Question: I'm stuck reading the number of rows from a oracle table. As you can see on the picture I get the correct value (2.007.191) but cannot safe it in an 'Int64'.

I already tried 'Int64 count2 = (Int64) command.ExecuteScalar();' and 'Int64 test2 = reader.GetInt64(0);' and also both with 'Int32'but always get the error
> System.InvalidOperationException: Operation is not valid due to the current state of the object. at Oracle.DataAccess.Client.OracleDataReader.GetInt64(Int32 i)
What I'm doing wrong? Thanks
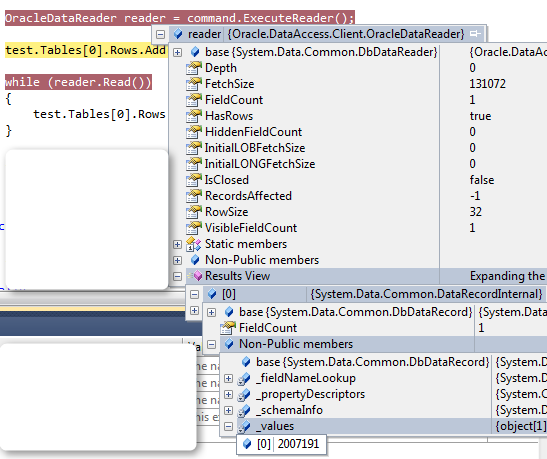
Answer: A data reader requires you to 'Read' first, before you actually are trying to get a value.
So you should start with:
'''
long test2;
if (reader.Read())
{
// read the first and only line
test2 = reader.GetInt64(0);
}
else
{
test2 = 0;
}
'''
Usually with a data reader, you would expect multiple rows, you would use a 'while' insteaf of an 'if'.
And for your 'ExecuteScalar' call, you might need 'Convert.ToInt64':
'''
long count2 = Convert.ToInt64(command.ExecuteScalar());
'''